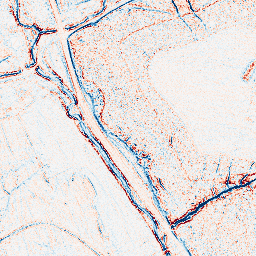
Category: edge_preserving
Decomposition family: bilateral
Decomposition parameters: d: 5
sigma_color: 100
sigma_space: 100
Upsampling method: bspline
Upsampling parameters: scale: 4
Upsampling scale: 4